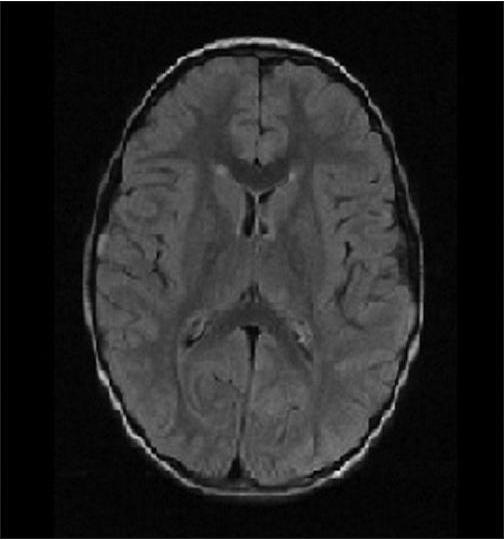
Label: notumor